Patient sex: F
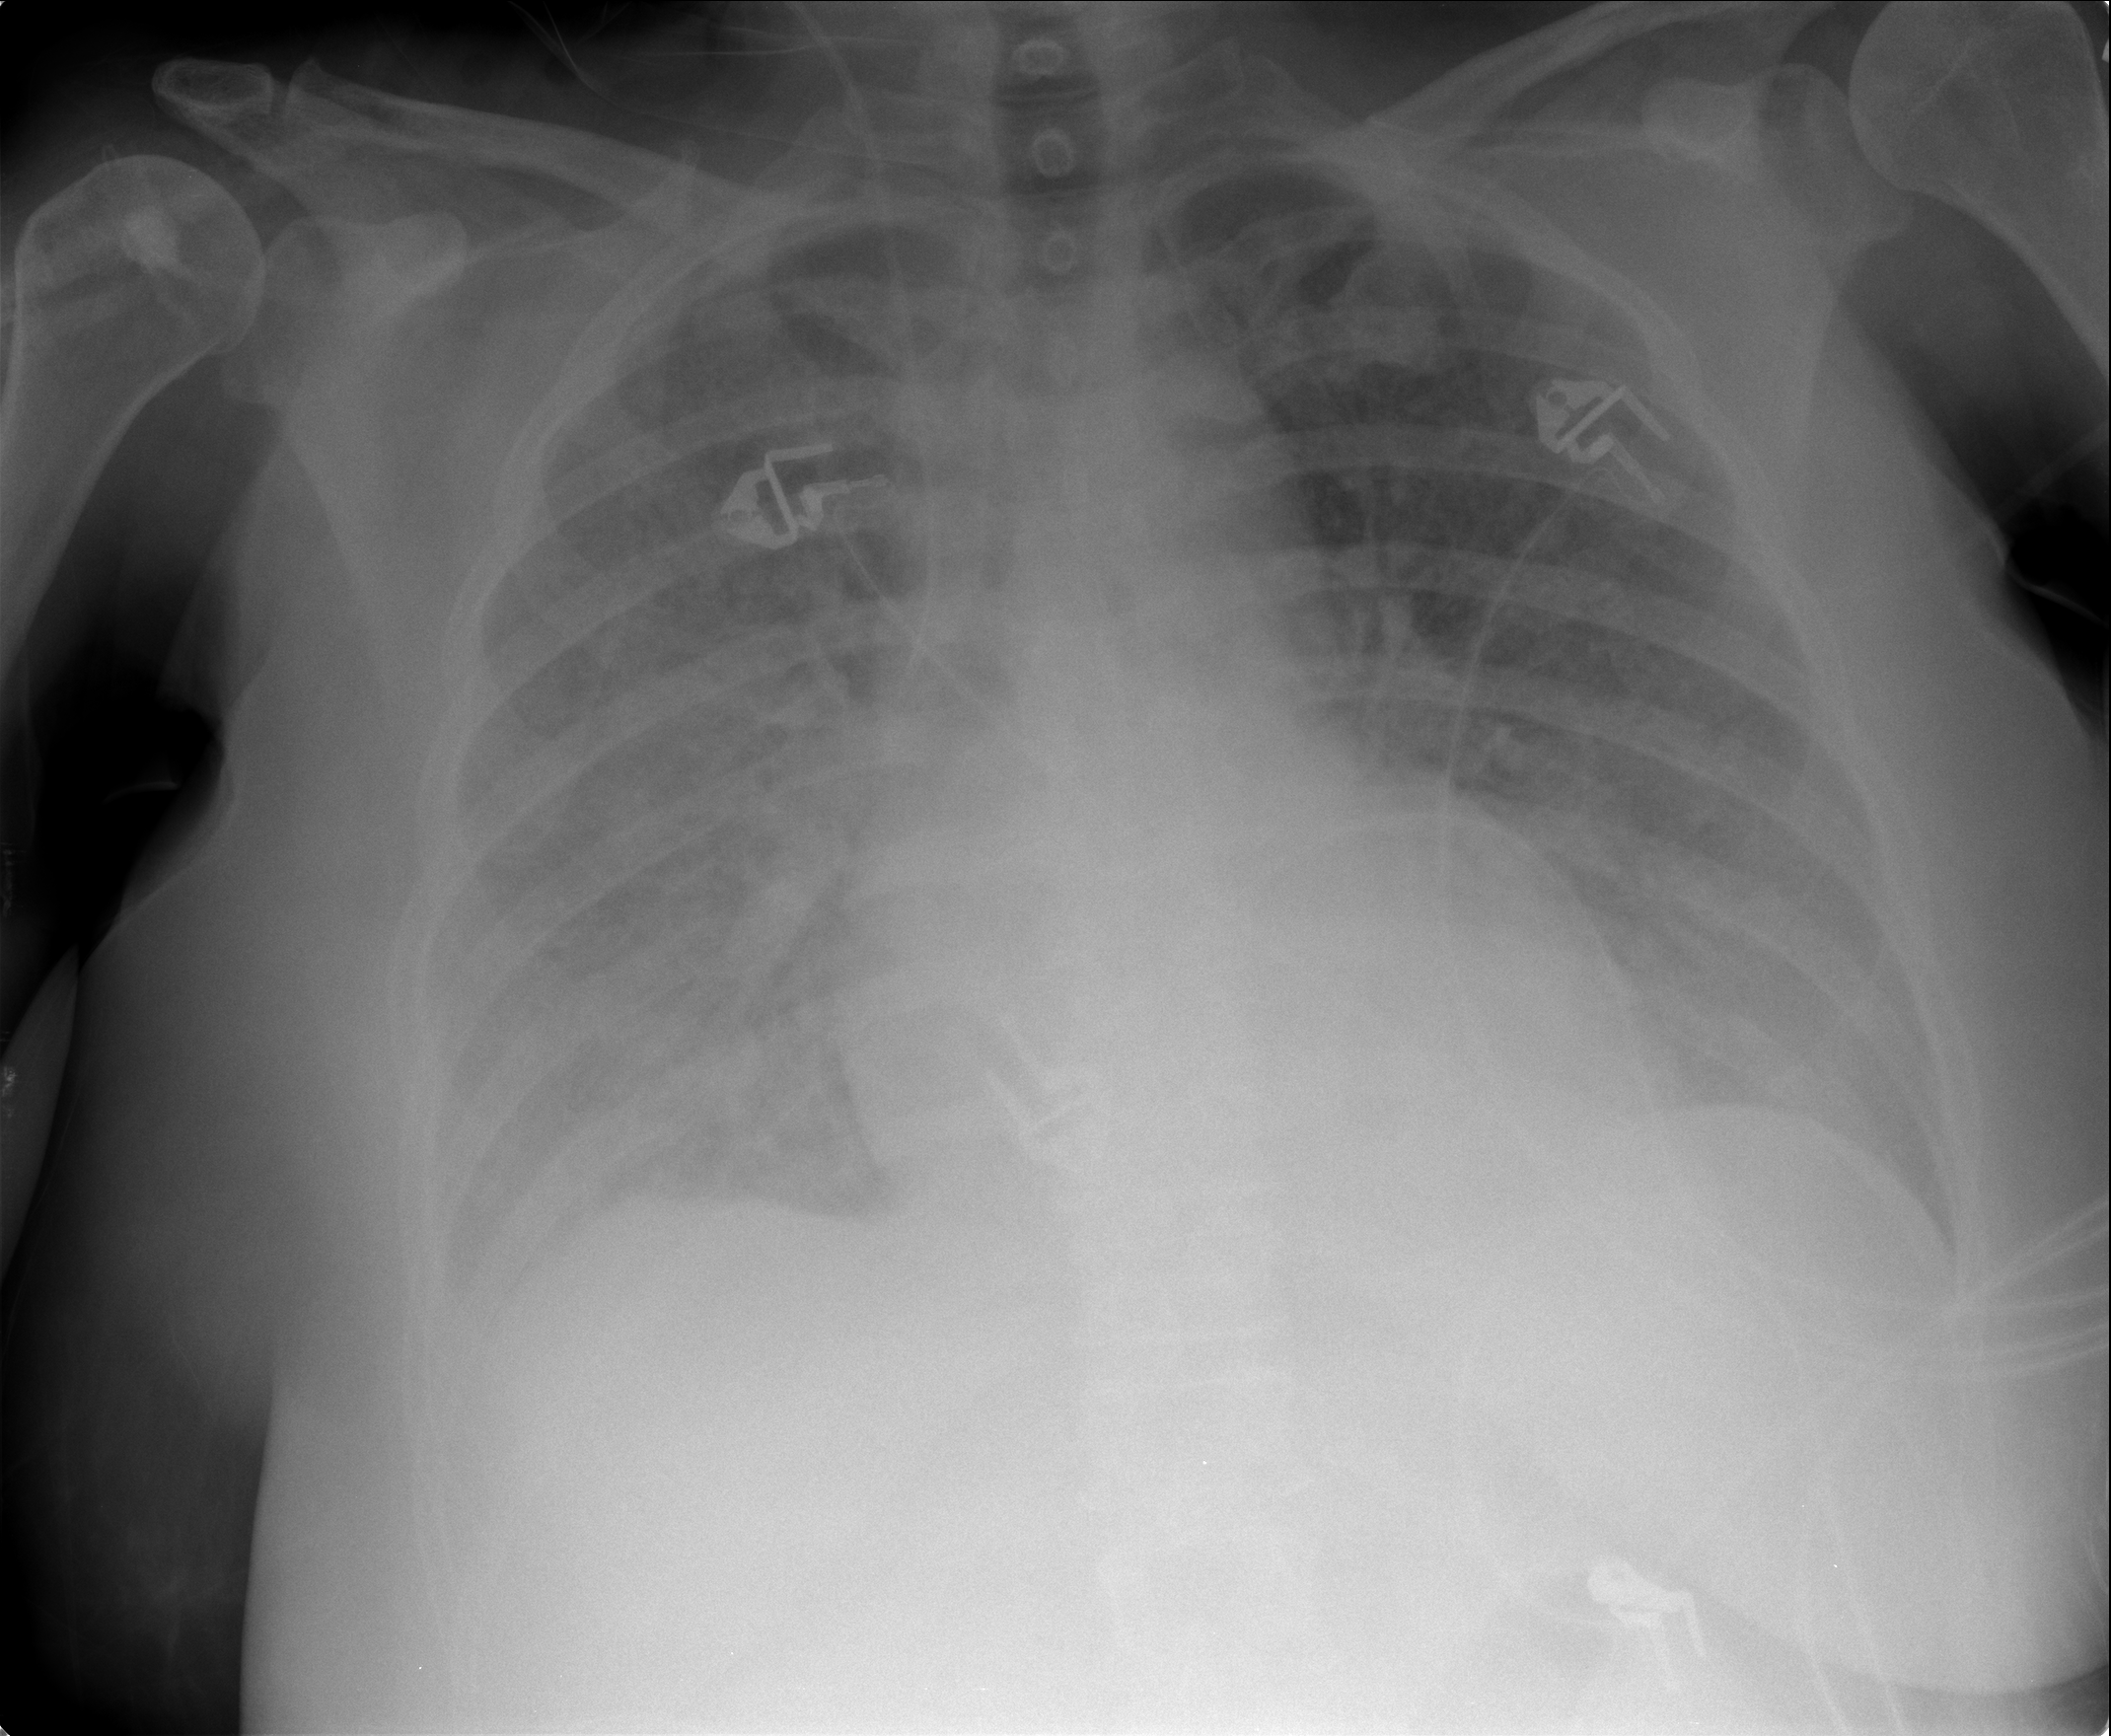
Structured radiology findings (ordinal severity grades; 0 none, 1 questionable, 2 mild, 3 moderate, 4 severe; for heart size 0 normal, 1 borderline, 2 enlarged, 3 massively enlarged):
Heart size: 2
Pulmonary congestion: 4
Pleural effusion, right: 2
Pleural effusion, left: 1
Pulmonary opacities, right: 4
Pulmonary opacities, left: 2
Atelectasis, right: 2
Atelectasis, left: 2